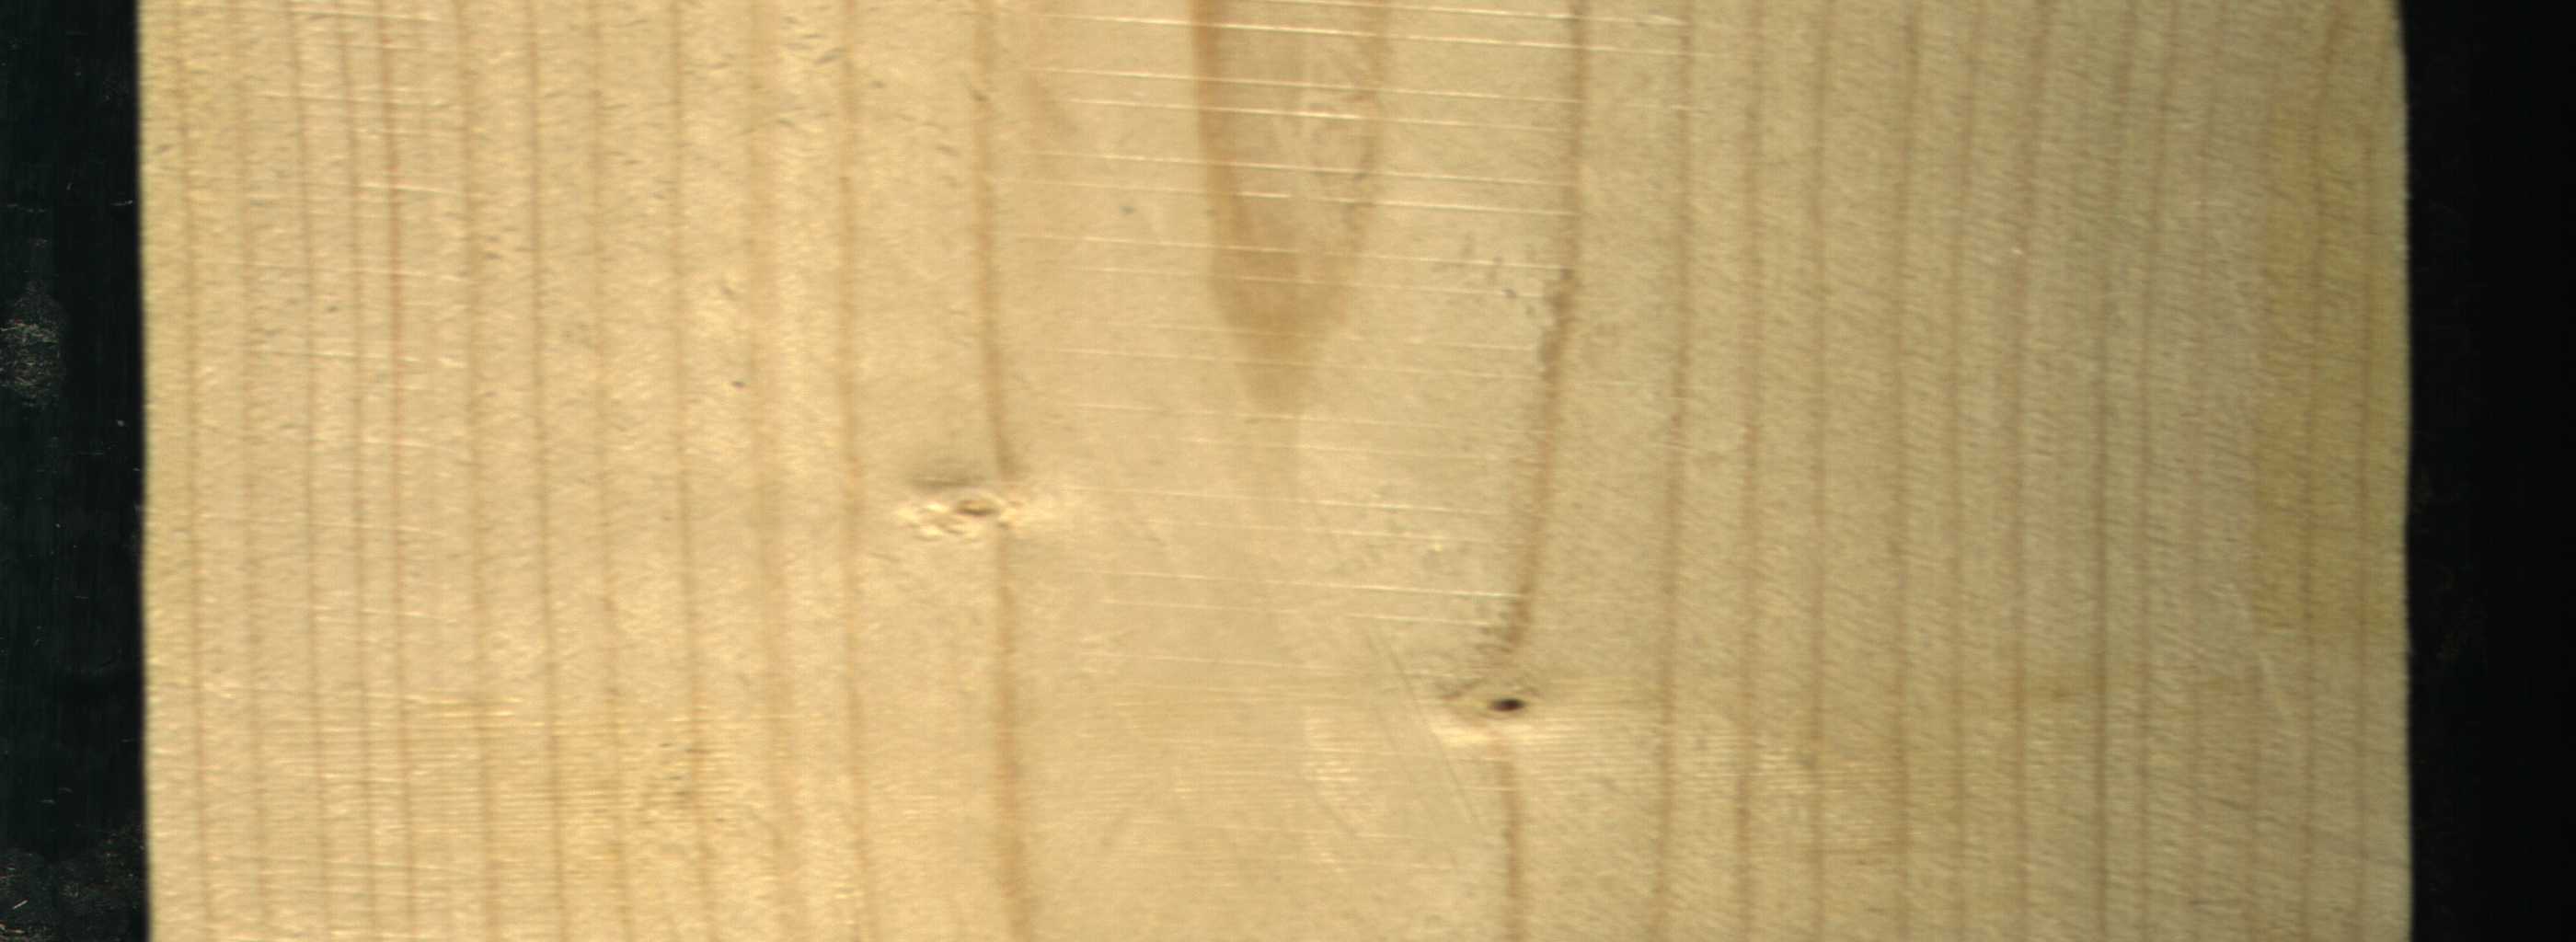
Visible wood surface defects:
Dead_Knot